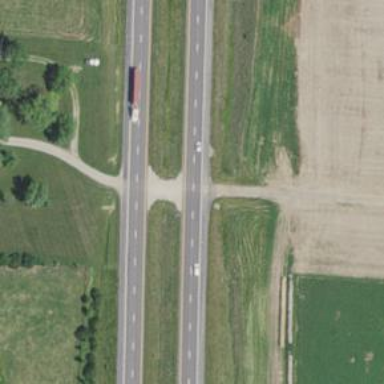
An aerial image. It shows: This image shows trunk highway that functions as expressway.